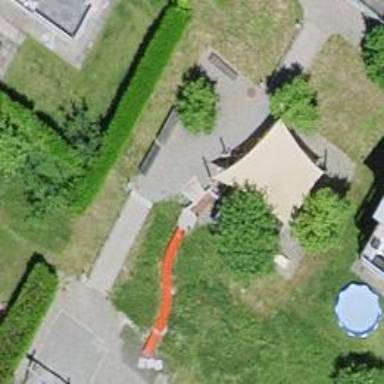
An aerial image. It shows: Bench for seating.